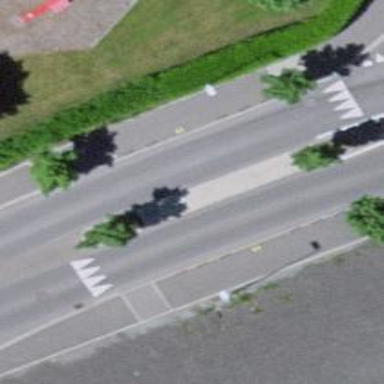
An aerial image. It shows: Unmarked crossing with pedestrian island.